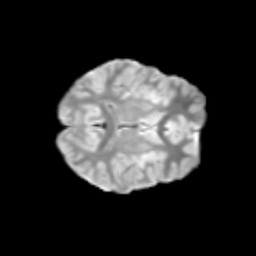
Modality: T2w
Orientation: axial
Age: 11
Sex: female
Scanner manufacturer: siemens
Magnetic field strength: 3 T
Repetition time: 3.8 s
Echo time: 0.07 s